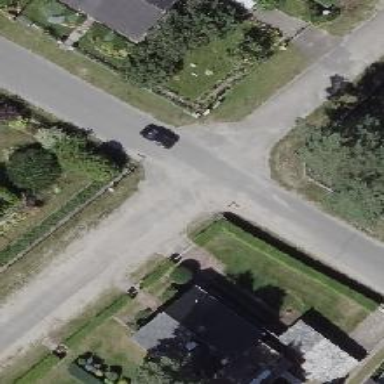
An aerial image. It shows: Asphalt road in residential area.